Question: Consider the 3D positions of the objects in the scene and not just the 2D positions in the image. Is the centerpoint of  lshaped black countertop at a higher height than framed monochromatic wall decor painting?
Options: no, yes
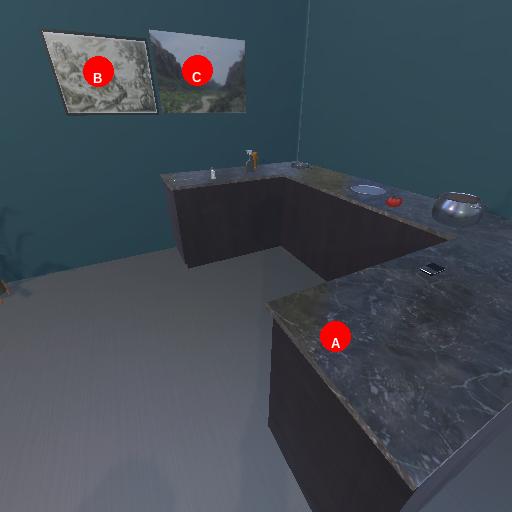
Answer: no